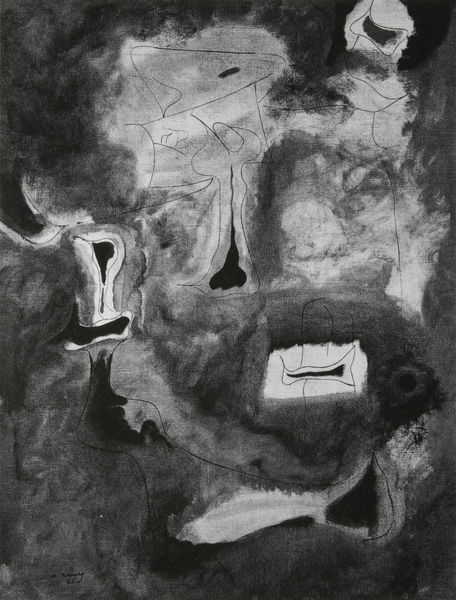
Titel: Charred Beloved II
Künstler: Arshile Gorky
Standort: Ottawa (Canada)
Institution: National Gallery of Canada
Schlagwörter: wasser, weiß, aquarell, bäume, landschaft, grau, schwarz, moderne, abstrakt, flächen, formen, linien, foto, tusche, rechteck, schwarz weiss, kandinsky, gouache